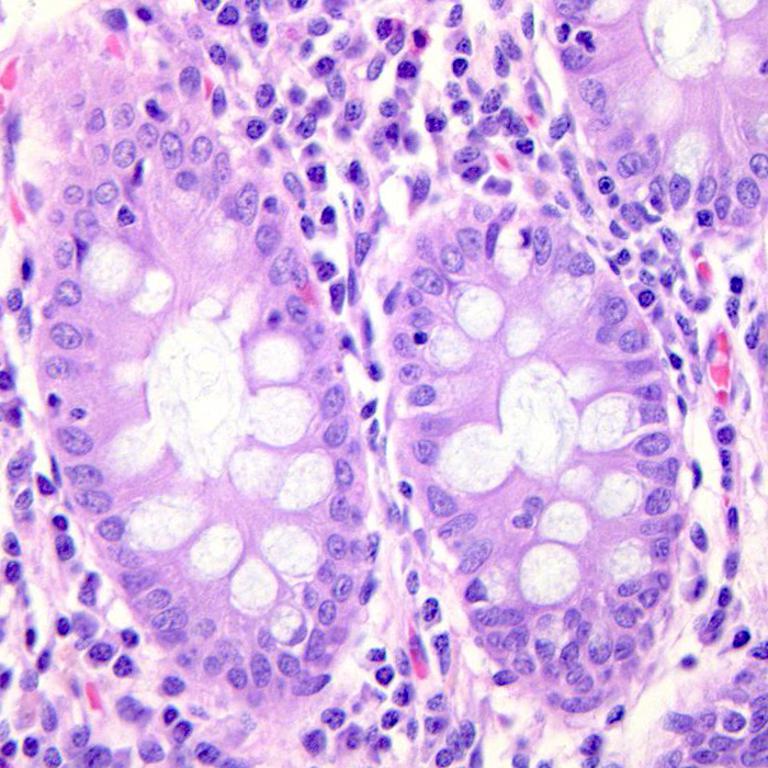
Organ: colon
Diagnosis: benign